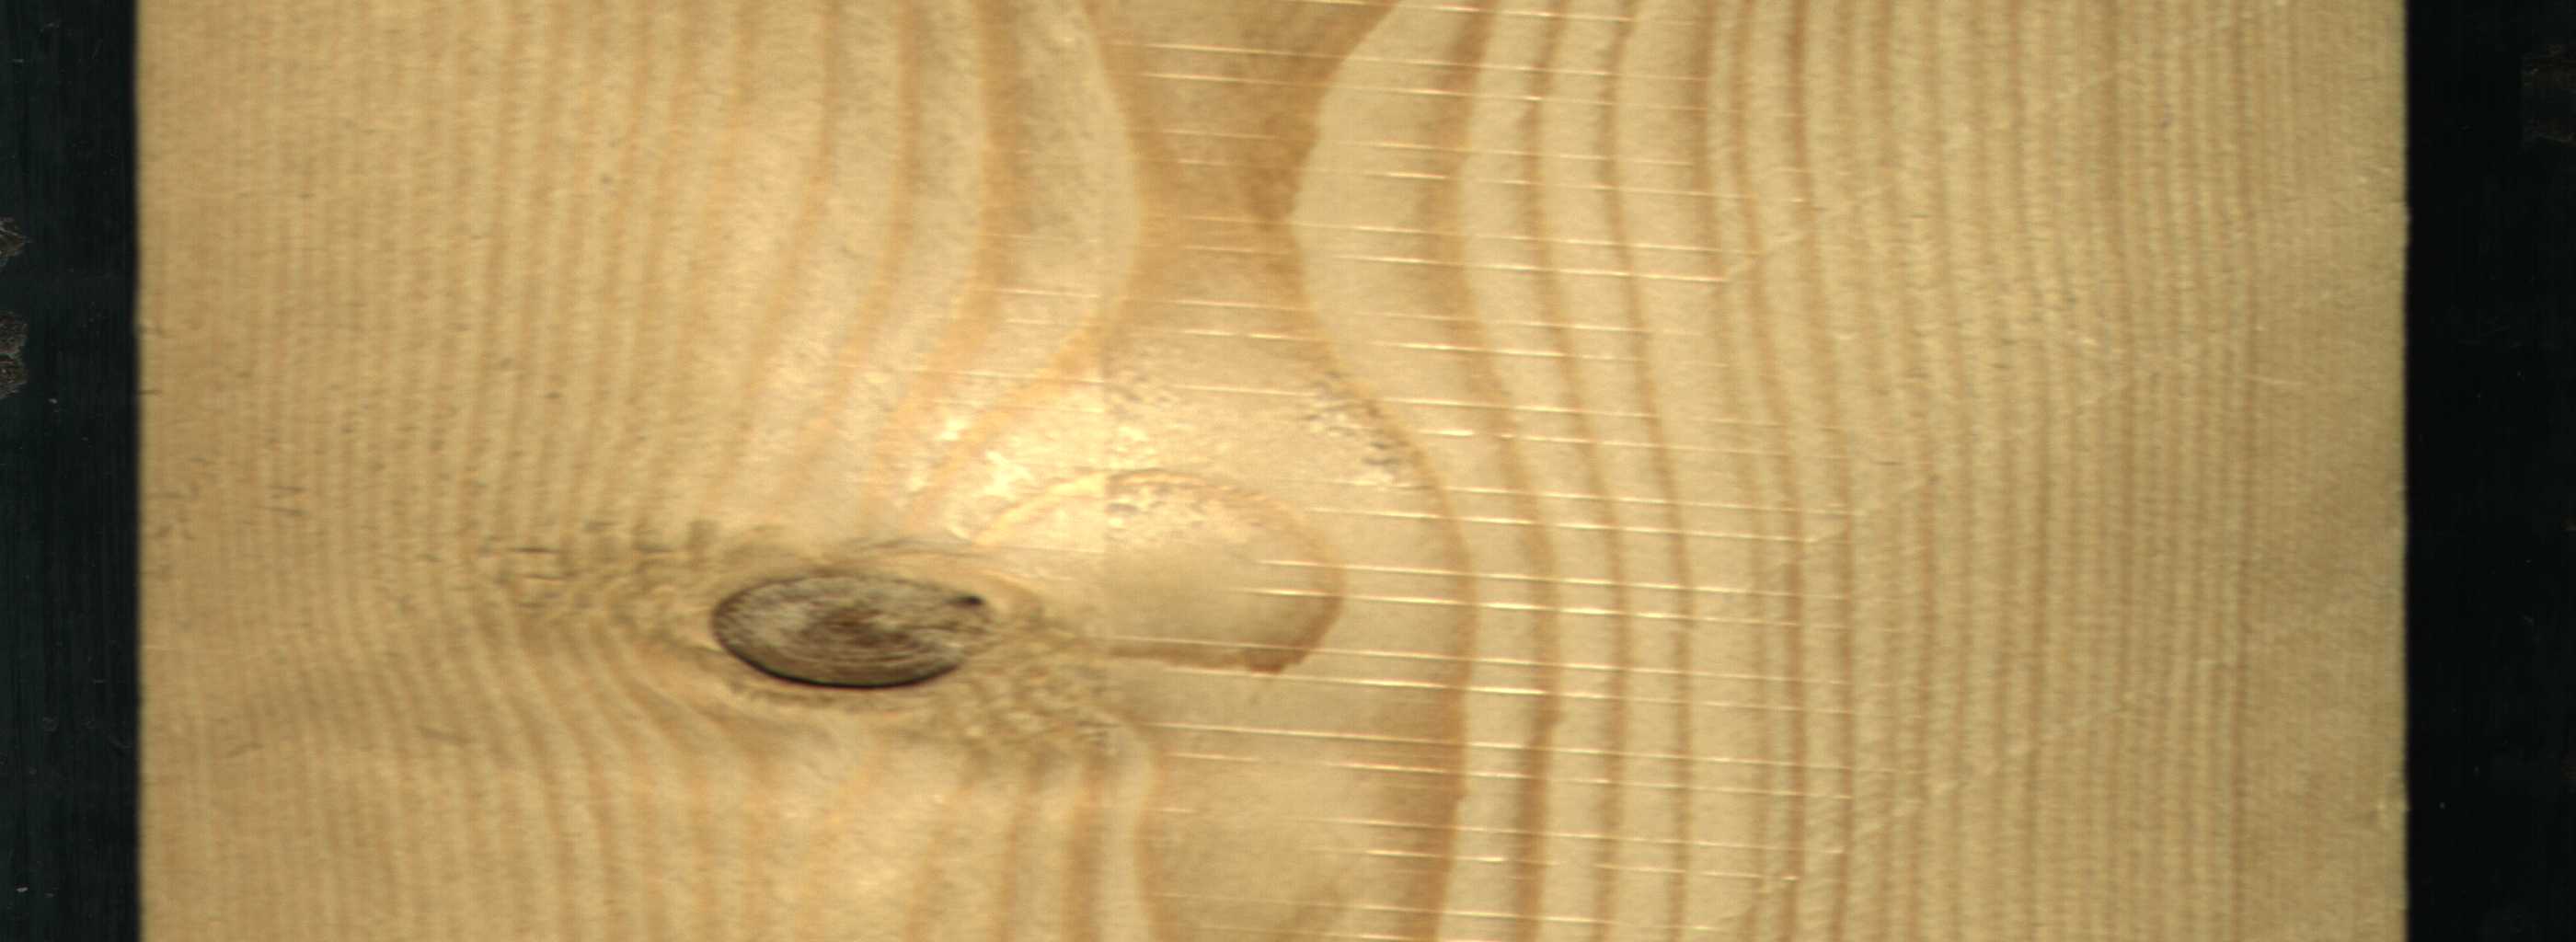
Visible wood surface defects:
Dead_Knot